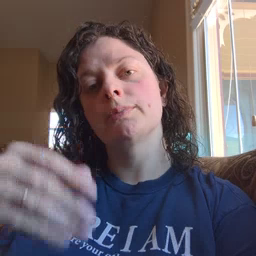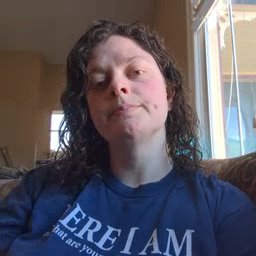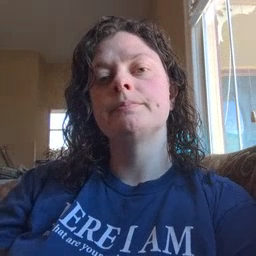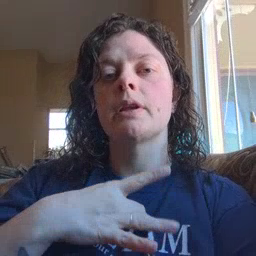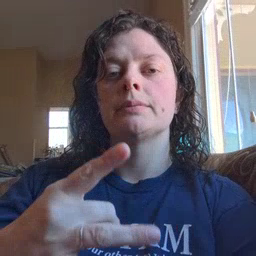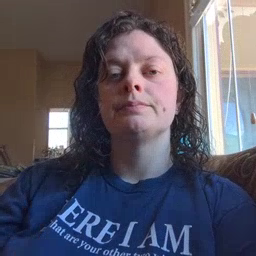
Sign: like